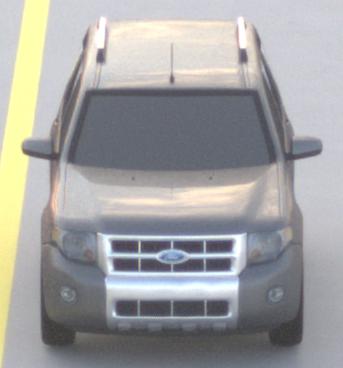
Make: Ford
Model: Escape Hybrid
Detailed model: -
Model produced from: 2004
Model produced until: 2012
Doors: 5
Color: gray
Road condition: dry road
Daytime: sunrise or sunset
Contrast: low contrast